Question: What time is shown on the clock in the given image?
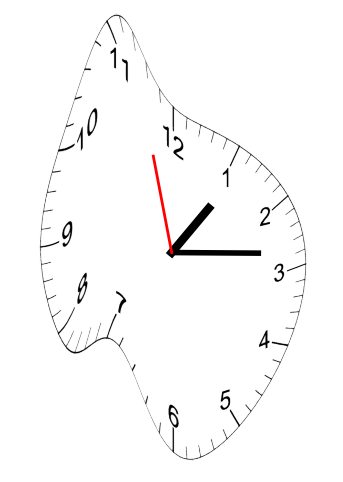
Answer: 01:13:57